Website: lowes
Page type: billing-address
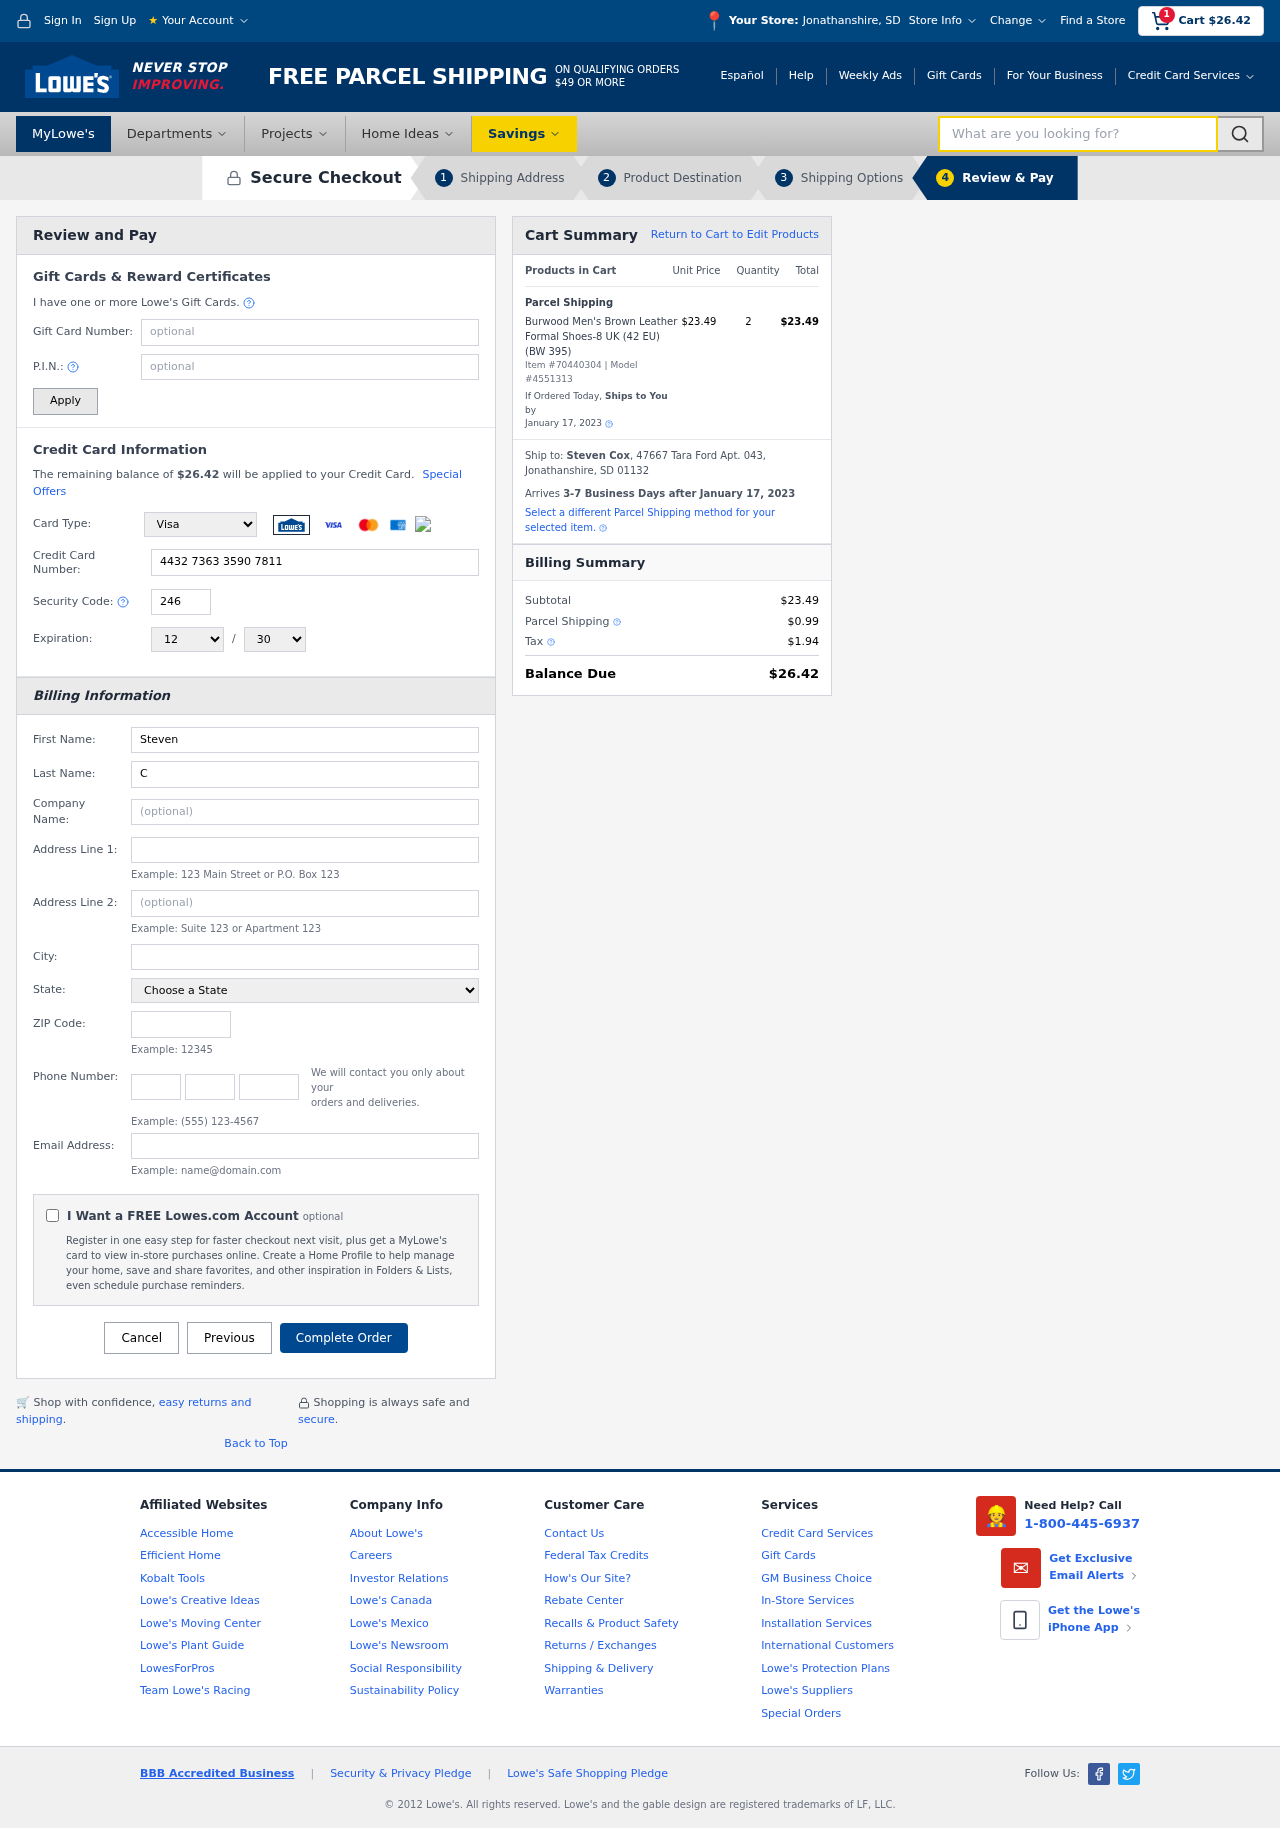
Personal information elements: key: PII_CARD_CVV
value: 246
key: PII_CARD_EXPIRY_MONTH
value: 12
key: PII_CARD_EXPIRY_YEAR
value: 30
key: PII_CARD_NUMBER
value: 4432 7363 3590 7811
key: PII_CARD_TYPE
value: Visa
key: PII_CITY
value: Jonathanshire
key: PII_CITY_STATE
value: Jonathanshire, SD
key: PII_EMAIL
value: scox@hotmail.com
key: PII_FIRSTNAME
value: Steven
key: PII_FULLNAME
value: Steven Cox
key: PII_LASTNAME
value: Cox
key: PII_PHONE_AREA
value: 629
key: PII_PHONE_PREFIX
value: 811
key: PII_PHONE_SUFFIX
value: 2594
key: PII_POSTCODE
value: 01132
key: PII_STATE
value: South Dakota
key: PII_STREET
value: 47667 Tara Ford Apt. 043
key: PII_CITY_STATE_ZIP
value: Jonathanshire, SD 01132
Product elements: key: PRODUCT1_NAME
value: Burwood Men's Brown Leather Formal Shoes-8 UK (42 EU) (BW 395)
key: PRODUCT1_PRICE
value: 23.49
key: PRODUCT1_QUANTITY
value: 2
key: PRODUCT_ITEM_NUMBER
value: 70440304
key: PRODUCT_MODEL_NUMBER
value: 4551313
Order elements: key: ORDER_SUBTOTAL
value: $26.42
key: ORDER_TOTAL
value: $26.42
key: ORDER_SHIPPING_DATE
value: January 17, 2023
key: ORDER_SUBTOTAL
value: $23.49
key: ORDER_DELIVERY_DATE
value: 3-7 Business Days after January 17, 2023
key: ORDER_SHIPPING_DATE2
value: January 17, 2023
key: ORDER_SUBTOTAL2
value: $23.49
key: ORDER_SHIPPING_COST
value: $0.99
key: ORDER_TAX
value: $1.94
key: ORDER_TOTAL2
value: $26.42
Search elements: key: HEADER_SEARCH
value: What are you looking for?